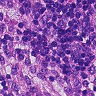
Metastatic tissue present: no